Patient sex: M
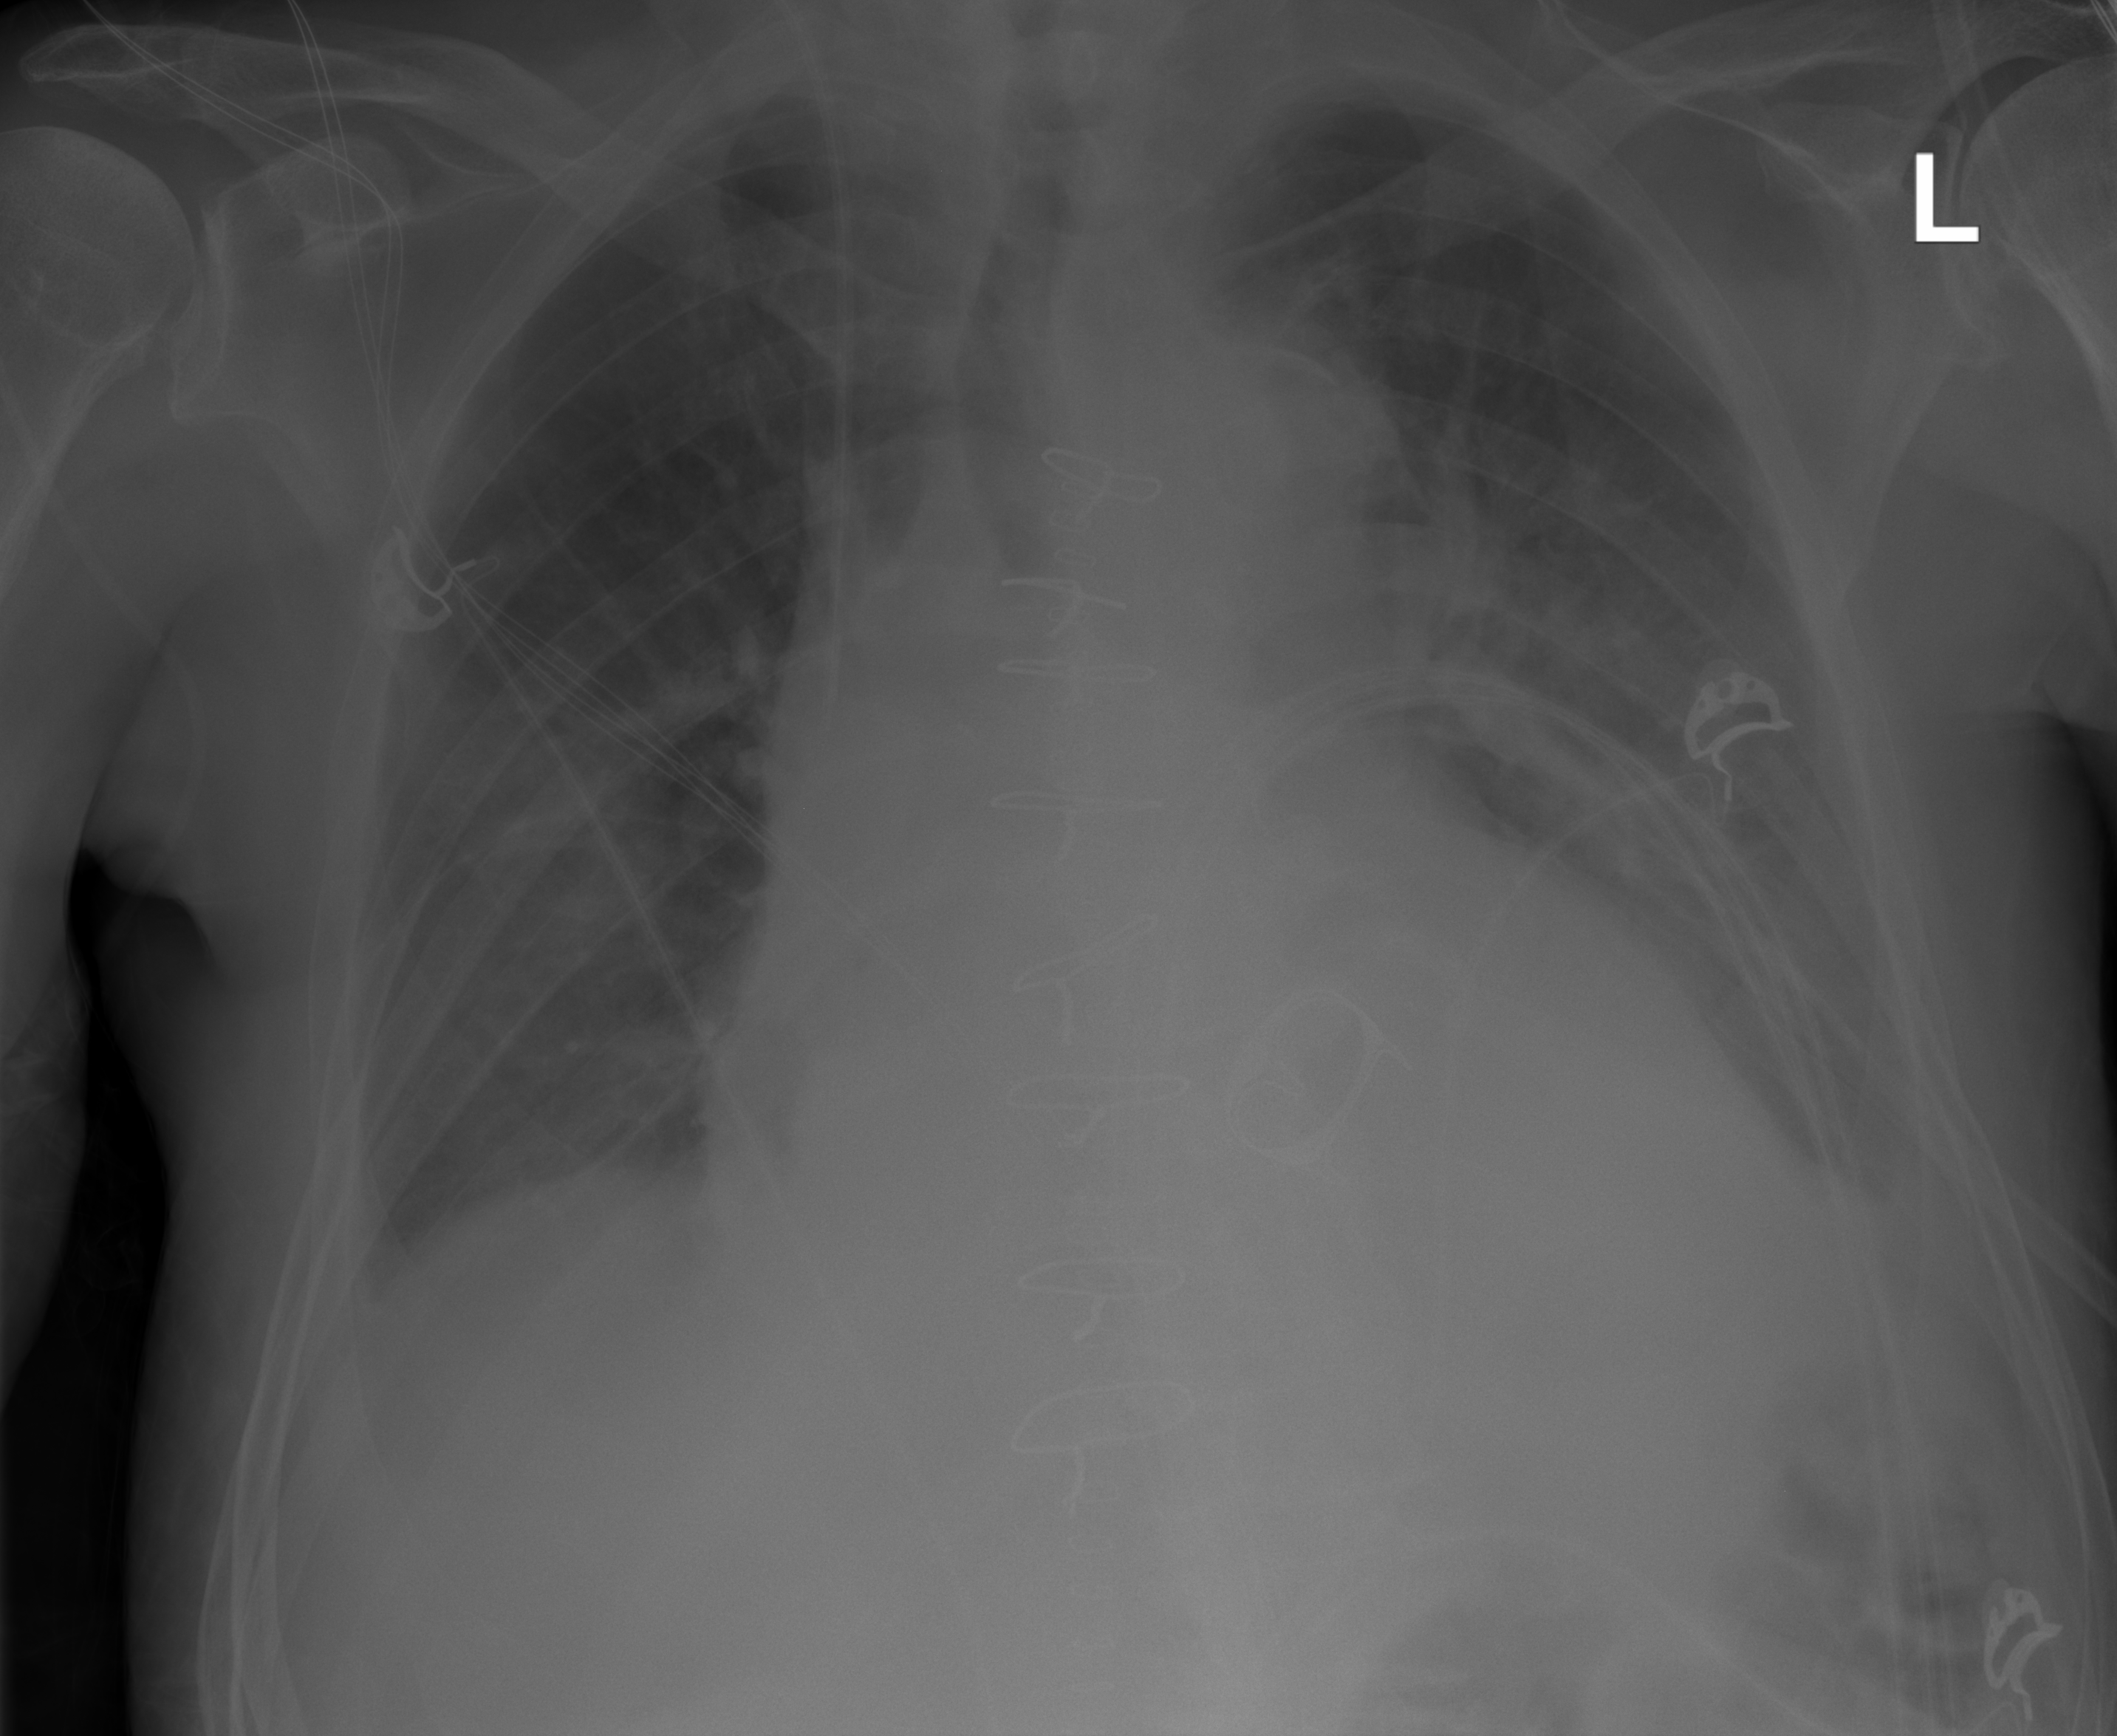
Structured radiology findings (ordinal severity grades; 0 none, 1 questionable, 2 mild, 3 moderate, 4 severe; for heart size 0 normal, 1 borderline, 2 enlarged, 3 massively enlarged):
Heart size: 2
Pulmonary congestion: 2
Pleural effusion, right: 2
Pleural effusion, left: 2
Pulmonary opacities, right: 2
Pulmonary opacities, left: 2
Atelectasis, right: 1
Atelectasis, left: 2